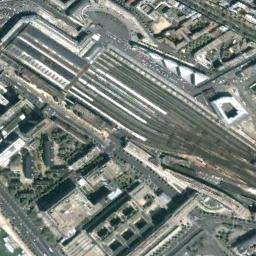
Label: railway_station